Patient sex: M
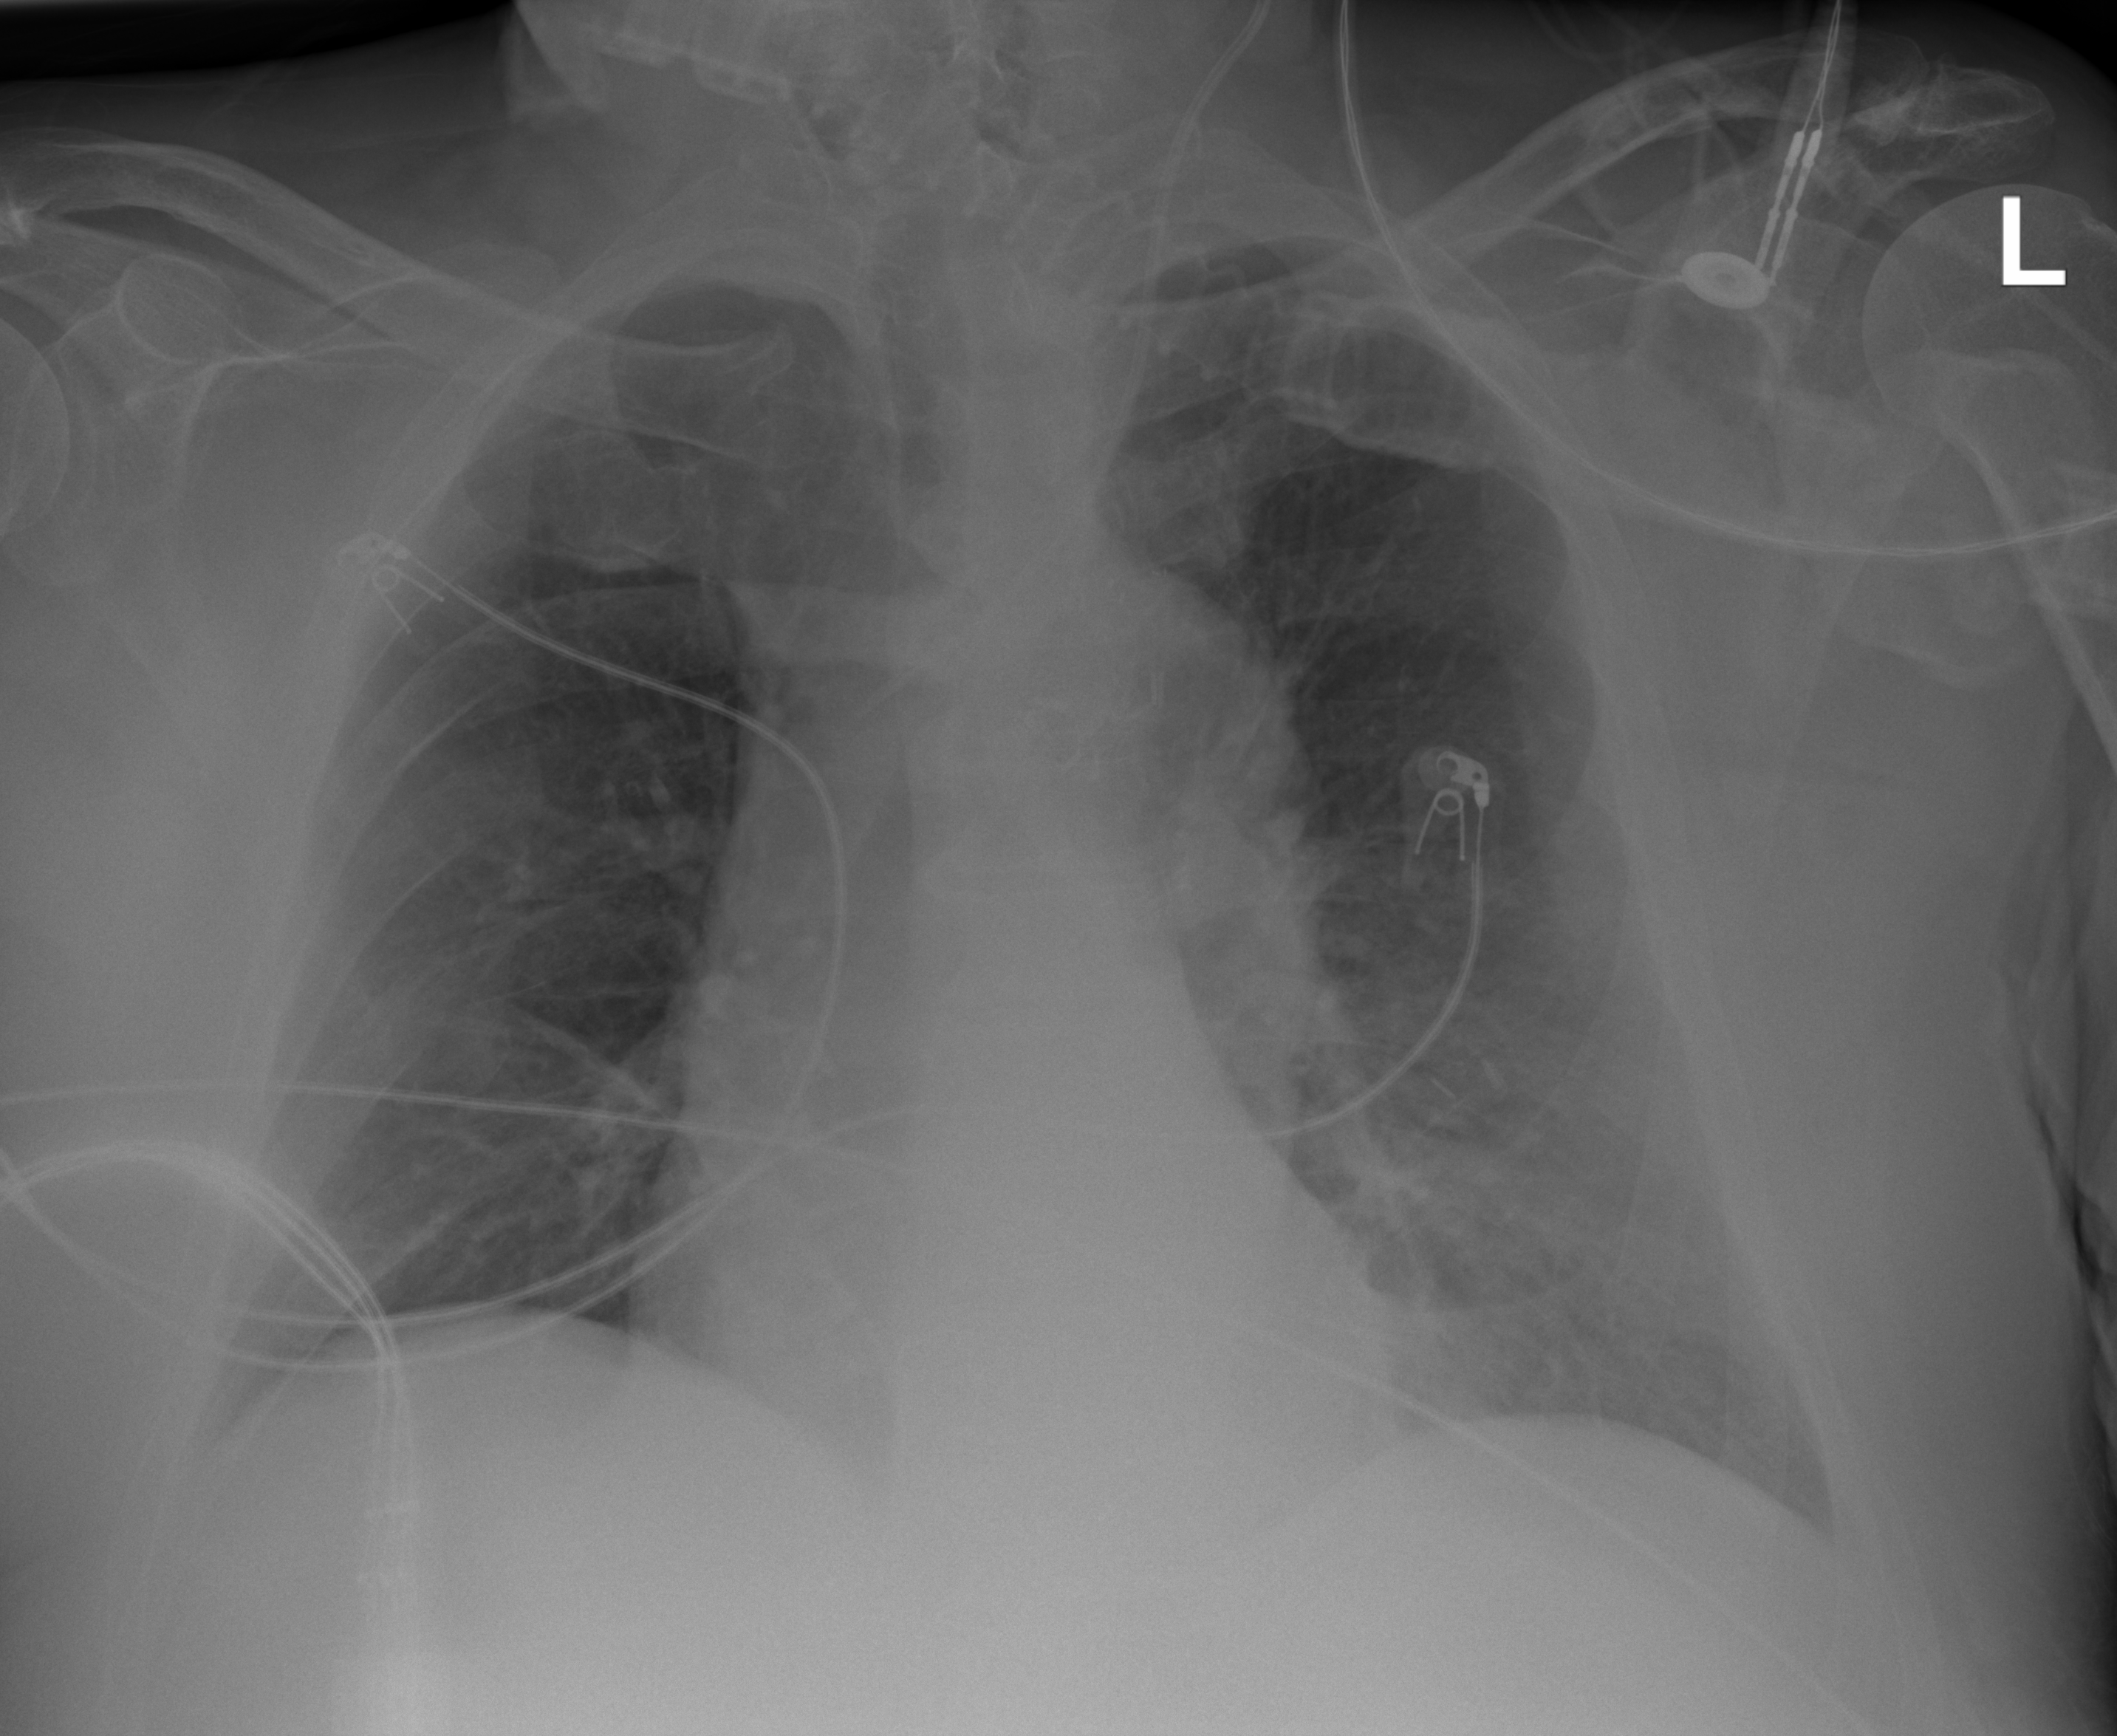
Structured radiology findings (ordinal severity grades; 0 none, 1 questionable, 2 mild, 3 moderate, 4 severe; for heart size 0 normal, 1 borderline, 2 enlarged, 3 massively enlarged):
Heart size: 2
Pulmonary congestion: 2
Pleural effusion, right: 2
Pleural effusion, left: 2
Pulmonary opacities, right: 0
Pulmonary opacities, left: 1
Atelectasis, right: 2
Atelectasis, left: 3